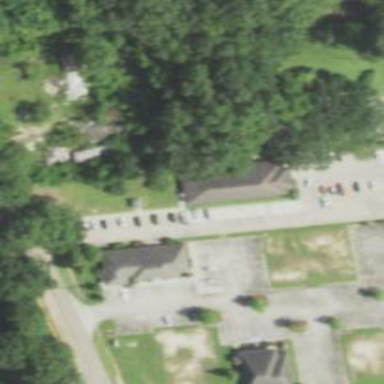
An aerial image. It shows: Clinic.